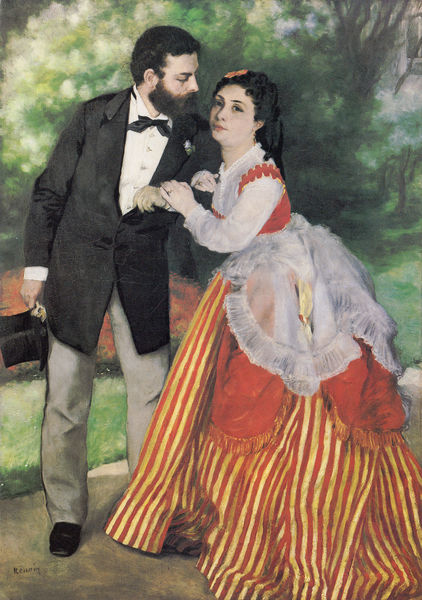
Titel: Les Fiancés, Das Ehepaar Alfred Sisley
Künstler: Pierre Auguste Renoir
Standort: Köln
Institution: Wallraf-Richartz-Museum
Schlagwörter: baum, blau, gemälde, mann, weiß, bäume, gelb, grün, impressionismus, blume, blumen, braun, degas, elegant, frankreich, frau, frisur, grau, haar, handschuhe, hut, kleid, orange, paris, reden, renoir, schwarz, blick, dame, gras, gürtel, park, rot, schleier, tuch, weg, rock, zylinder, anzug, bart, hemd, hose, arm, barock, bluse, haarschmuck, halten, spitze, vollbart, herr, hände, portrait, porträt, signatur, öl, natur, strauch, busch, büsche, gebüsch, sträucher, gewand, gold, haare, mantel, adel, paar, locken, wald, garten, schürze, kuss, liebe, schuhe, laufen, spazieren, bank, frack, jugendstil, monet, gestreift, manet, streifen, edel, rüsche, rüschen, knöpfe, fliege, schimmer, haarspange, doppelportrait, pärchen, gang, buch, spaziergang, bürger, leinwand, schuh, zuneigung, biedermeier, liebespaar, ehepaar, binde, gsicht, hochzeit, spaziergänger, geleit, spize, delacroix, zuwendung, heirat, heiraten, organza, helb, einhaken, rendezvous, herrr, streifenrock, verabredung, hpchzeit, rendevouz, flamengo, 189, gelb orange frack bluse schleife, mit seiner frau